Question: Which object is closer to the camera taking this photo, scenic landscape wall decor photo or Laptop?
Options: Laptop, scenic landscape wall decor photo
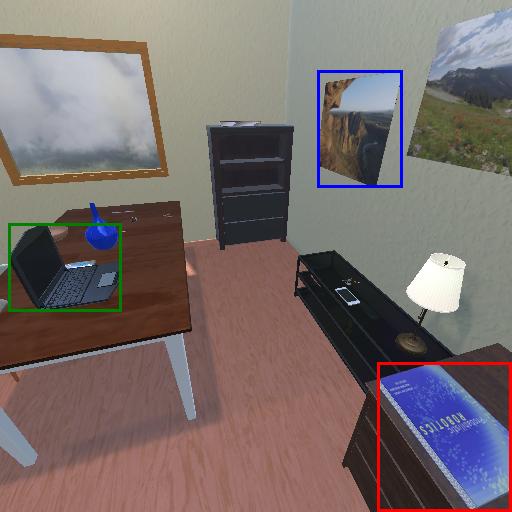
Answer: Laptop